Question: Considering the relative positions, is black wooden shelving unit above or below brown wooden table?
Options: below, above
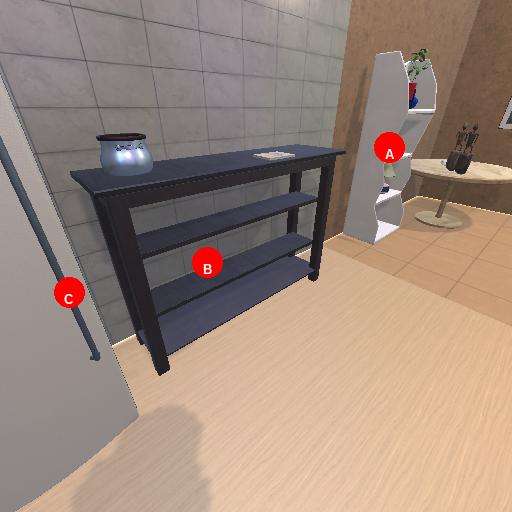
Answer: below